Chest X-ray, PA view. Patient: 60 years old, sex M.
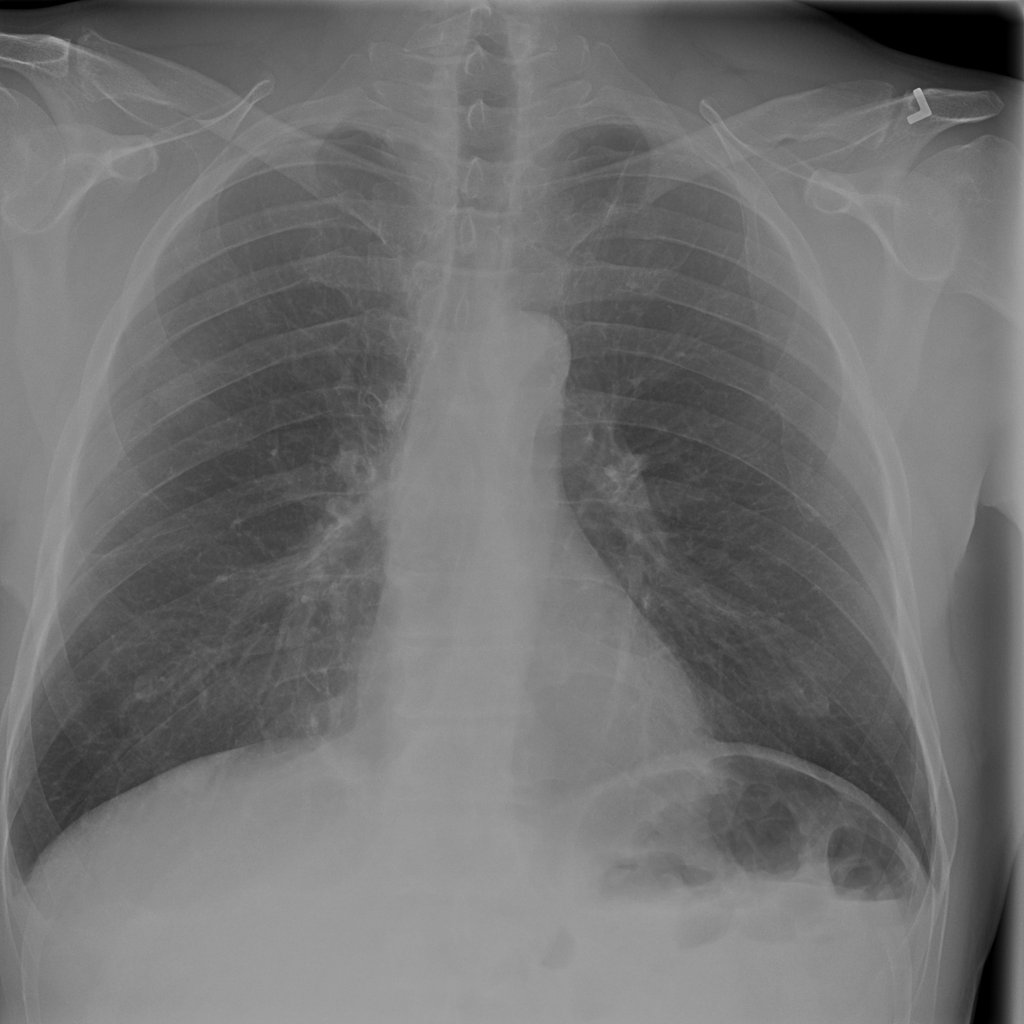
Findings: Infiltration